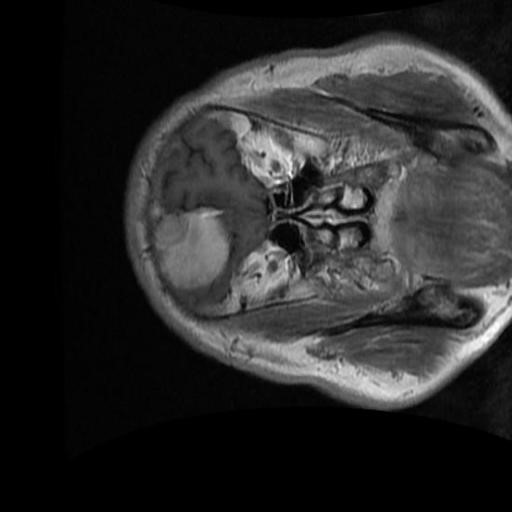
Label: brain_menin